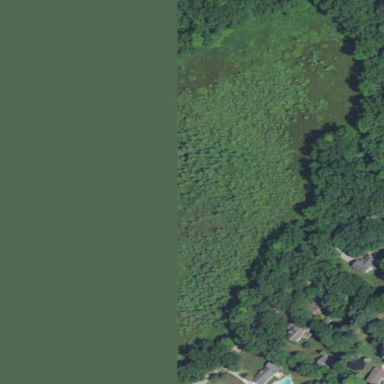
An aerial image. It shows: Marshy wetland area.